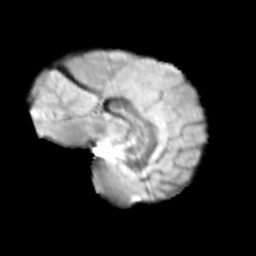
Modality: T2w
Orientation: sagittal
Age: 10
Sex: female
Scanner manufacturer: siemens
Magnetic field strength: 3 T
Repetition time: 3.8 s
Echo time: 0.07 s